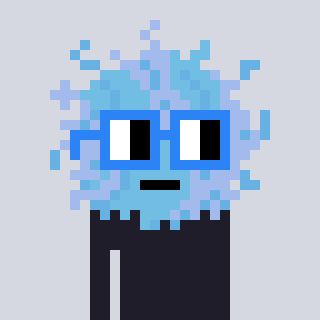
a pixel art character with square blue glasses, a lint-shaped head and a hotbrown-colored body on a cool background